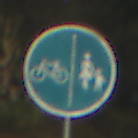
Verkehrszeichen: GetrennterRadUndGehwegRadwegLinks
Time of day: SunriseSunset
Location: Outdoor (Nature)
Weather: Clear
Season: NotSpecified
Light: Natural